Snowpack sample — Snodgrass Mountain, Crested Butte, Colorado (2/4/25, 12:06 PM MST)
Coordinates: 38.923, -106.968
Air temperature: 35 °F
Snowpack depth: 80 cm
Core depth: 80 cm
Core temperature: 32 °F
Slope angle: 14°, slope face: 78°
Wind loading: low
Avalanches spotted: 0
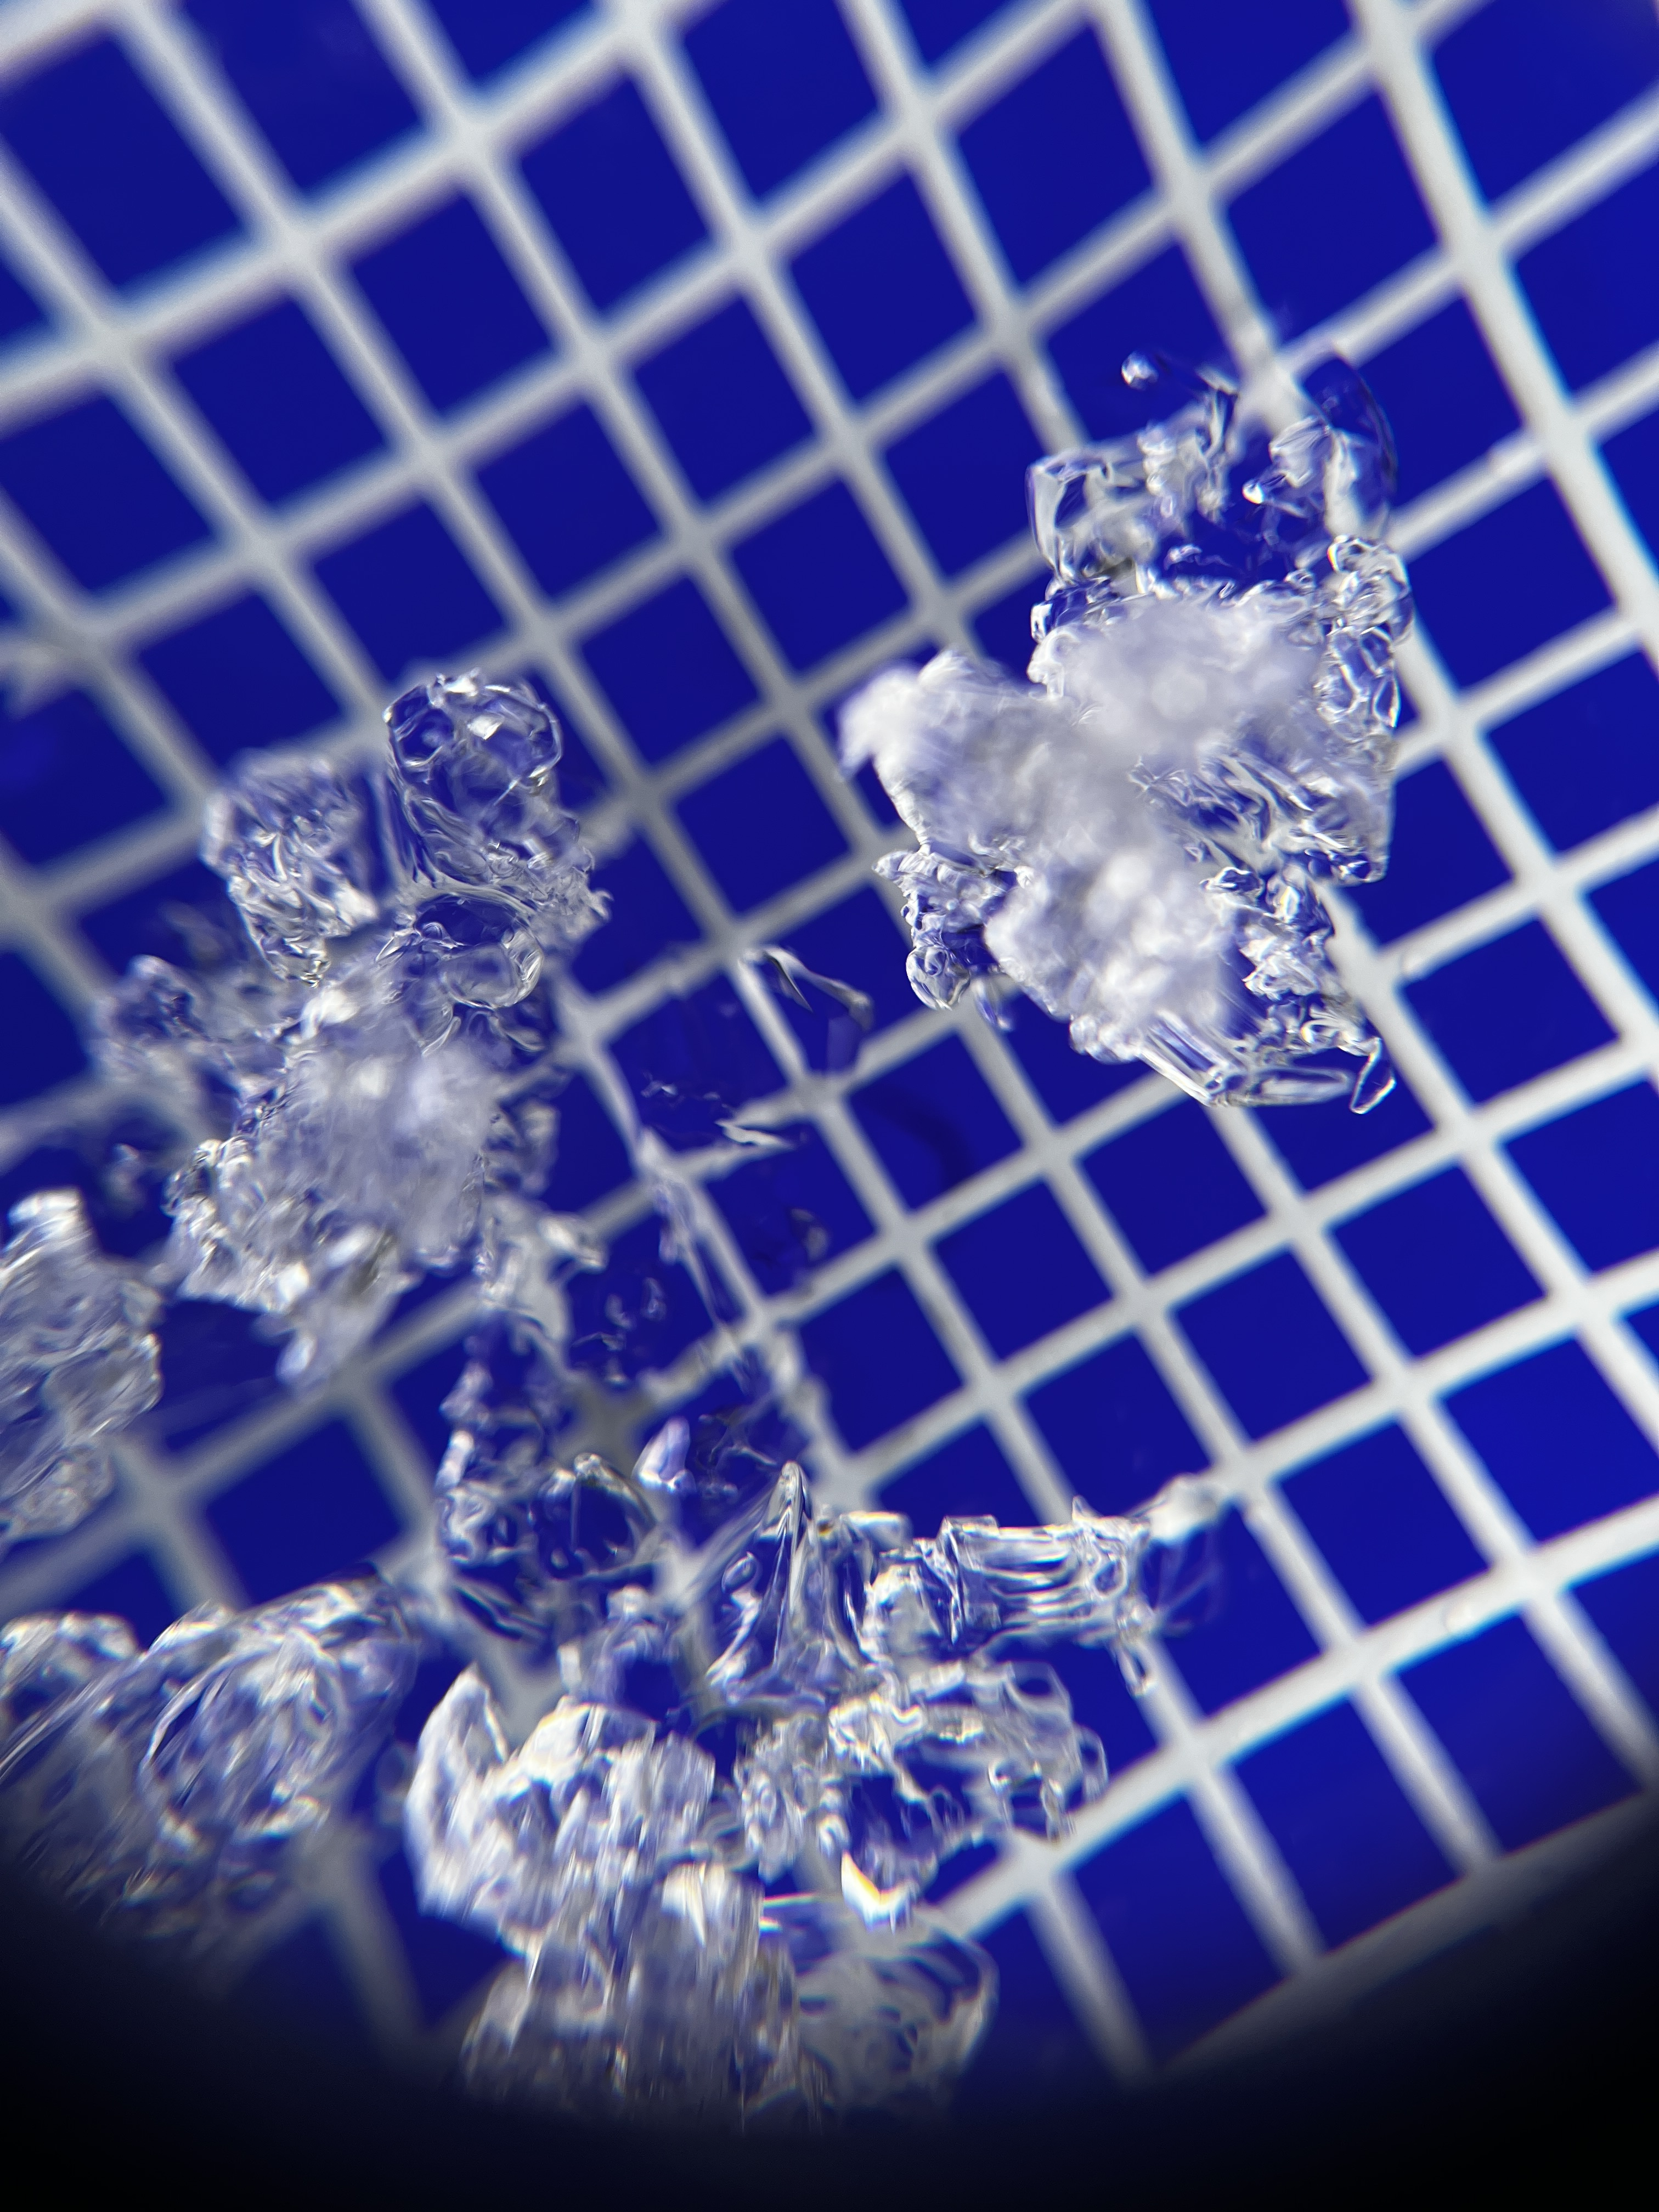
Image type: magnified_profile
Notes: No avalanches nearby, unusually warm weather for the last month reported by residents, Collected 25 yards from treeline